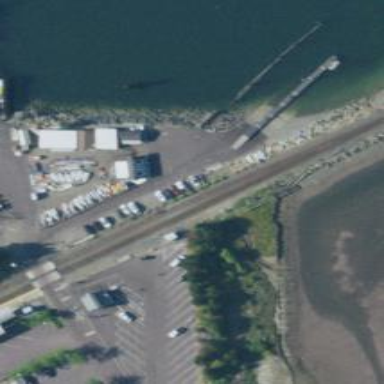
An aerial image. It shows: Slipway on leisure land.